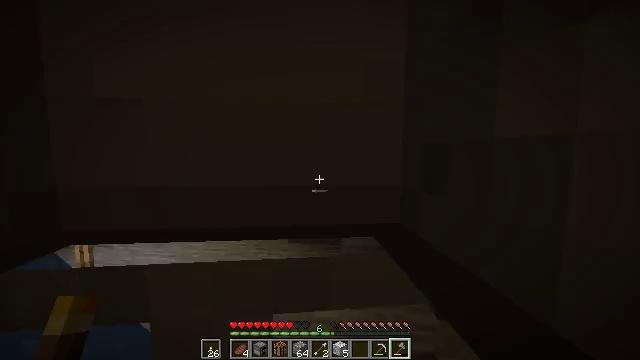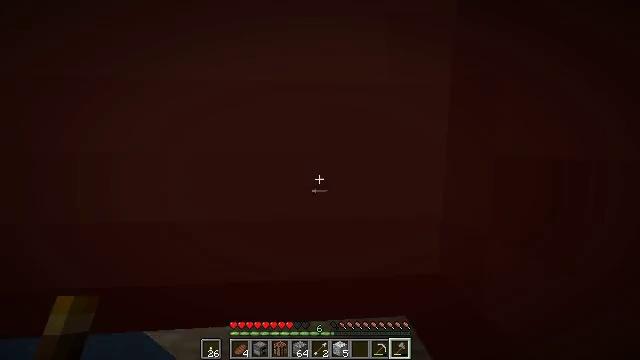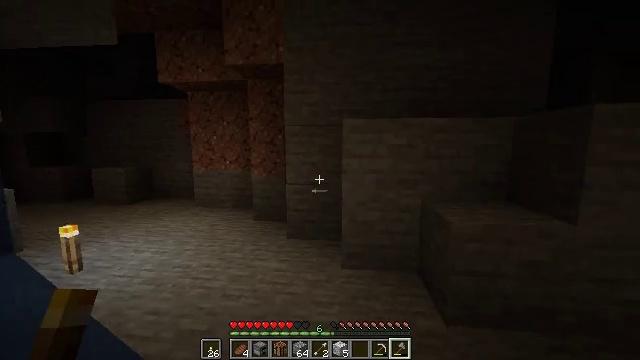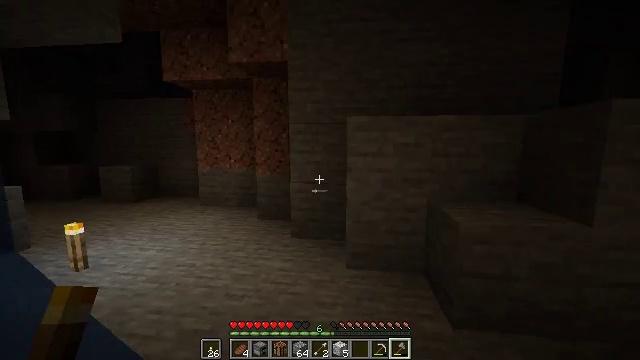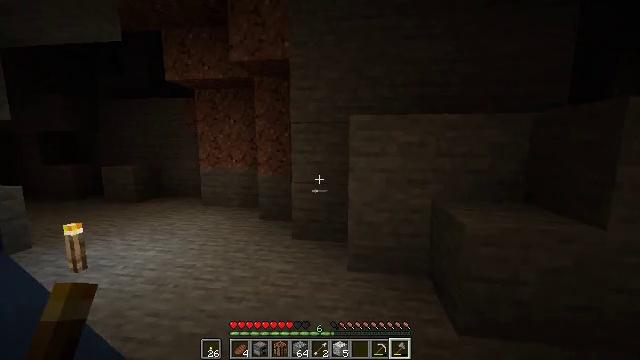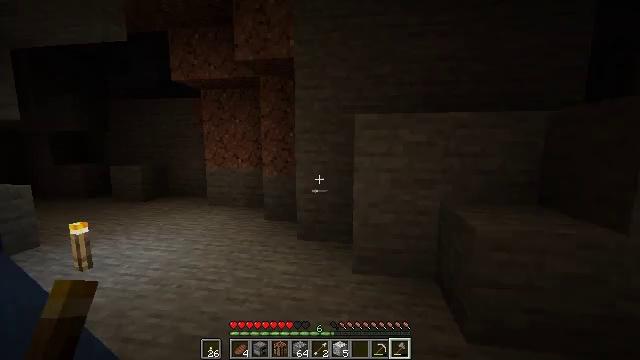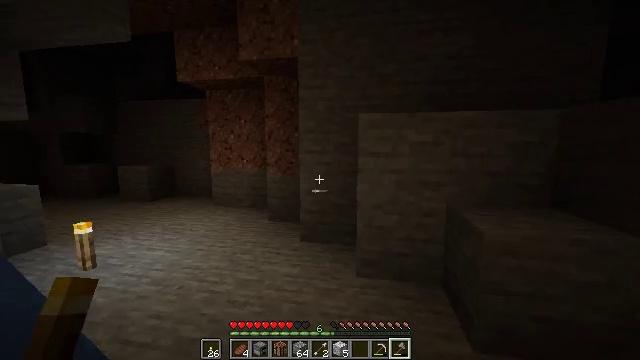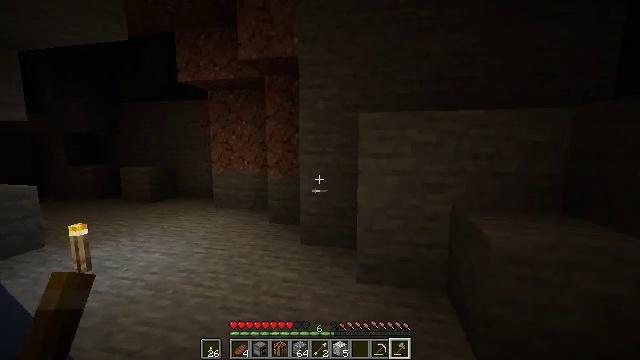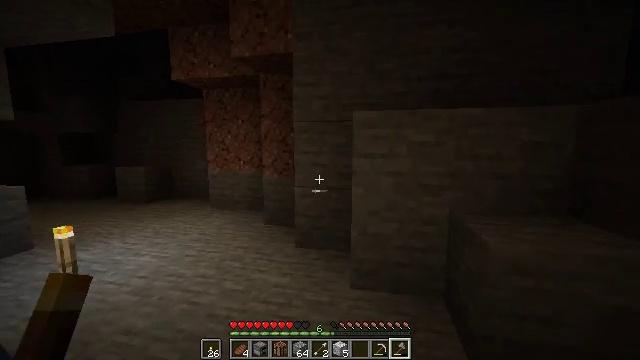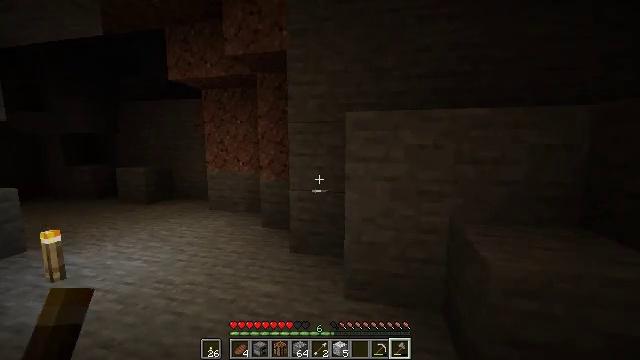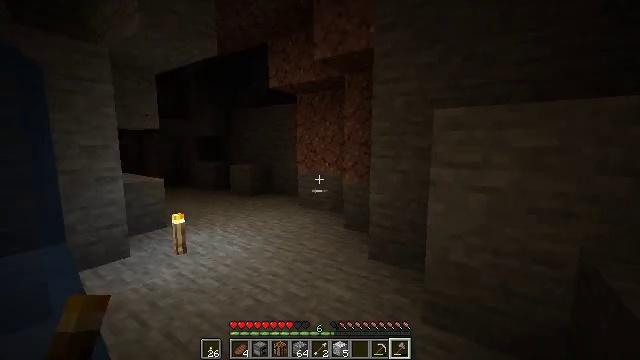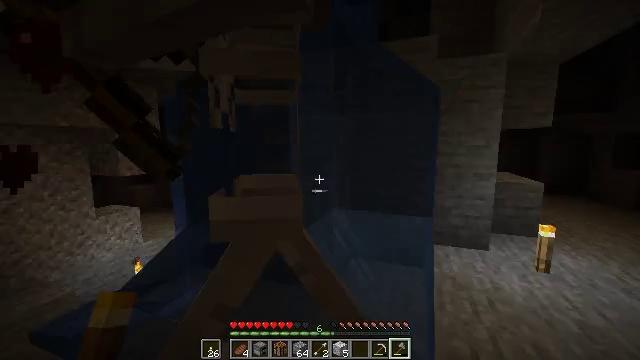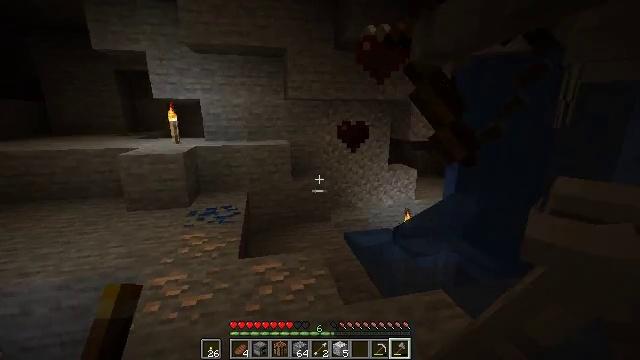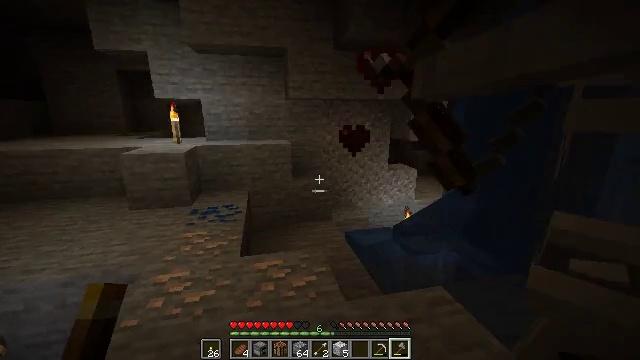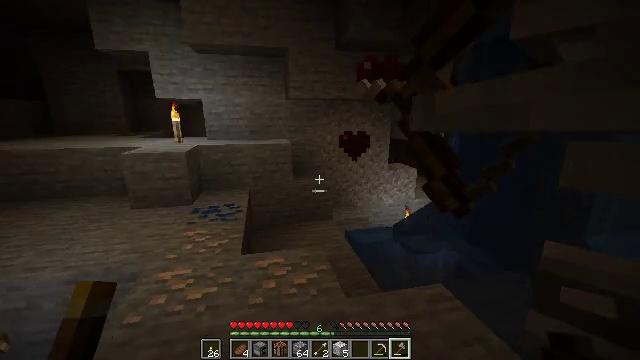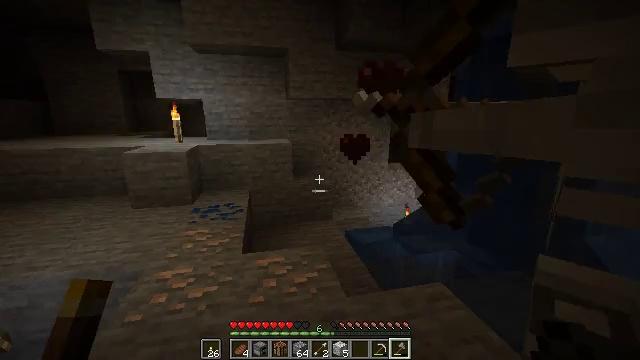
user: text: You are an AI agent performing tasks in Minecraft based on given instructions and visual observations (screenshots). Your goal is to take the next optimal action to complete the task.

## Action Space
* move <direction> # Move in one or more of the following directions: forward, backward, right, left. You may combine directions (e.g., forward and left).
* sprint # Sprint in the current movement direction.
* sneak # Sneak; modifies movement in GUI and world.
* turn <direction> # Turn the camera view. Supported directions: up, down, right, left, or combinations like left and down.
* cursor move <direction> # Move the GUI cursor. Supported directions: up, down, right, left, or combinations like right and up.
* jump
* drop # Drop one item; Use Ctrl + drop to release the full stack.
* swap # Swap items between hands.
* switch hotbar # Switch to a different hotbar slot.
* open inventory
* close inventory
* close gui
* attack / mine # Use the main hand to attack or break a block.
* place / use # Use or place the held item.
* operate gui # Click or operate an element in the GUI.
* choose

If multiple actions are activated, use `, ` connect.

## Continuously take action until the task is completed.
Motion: motion action
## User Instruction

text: Hunt the skeleton.
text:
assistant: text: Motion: turn down
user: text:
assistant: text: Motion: no_op
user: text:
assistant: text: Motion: turn left
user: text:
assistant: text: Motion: no_op
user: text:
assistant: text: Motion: turn left
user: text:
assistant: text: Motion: turn left
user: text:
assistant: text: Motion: move forward, turn left
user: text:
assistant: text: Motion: move forward and move right
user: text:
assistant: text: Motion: move forward and move right, turn left
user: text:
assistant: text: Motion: move forward and move right, turn left
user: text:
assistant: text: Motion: turn left
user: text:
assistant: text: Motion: turn left and down
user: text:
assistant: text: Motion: no_op
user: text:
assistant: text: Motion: no_op
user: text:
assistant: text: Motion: no_op
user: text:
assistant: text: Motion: no_op
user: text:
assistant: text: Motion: no_op
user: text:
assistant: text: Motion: turn down
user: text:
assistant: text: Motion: turn right and up
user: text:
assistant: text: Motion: turn right and down, attack / mine
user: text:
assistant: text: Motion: turn right, attack / mine
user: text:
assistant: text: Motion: turn left, attack / mine
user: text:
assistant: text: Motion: turn down
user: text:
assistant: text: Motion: no_op
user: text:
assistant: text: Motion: no_op